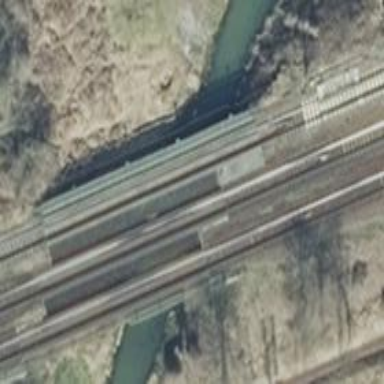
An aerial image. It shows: Railway bridge with electrified contact lines.